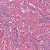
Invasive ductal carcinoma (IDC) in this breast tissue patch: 1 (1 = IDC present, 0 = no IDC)